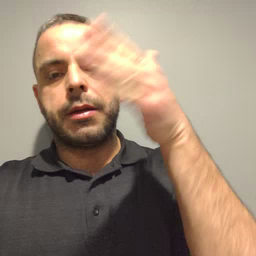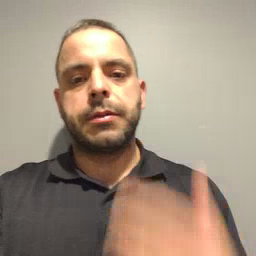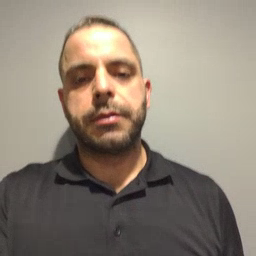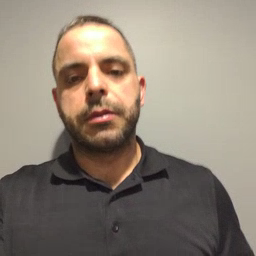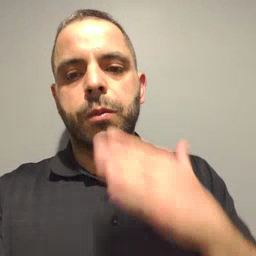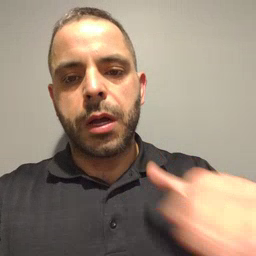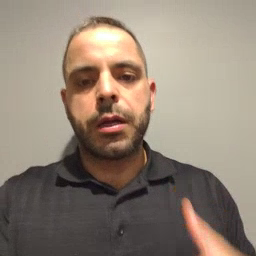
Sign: quiet